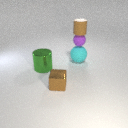
small brown metal cube in front of large cyan rubber sphere